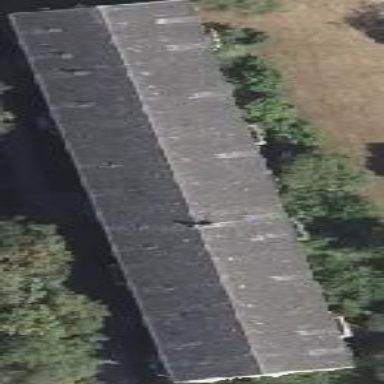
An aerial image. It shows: Gabled roof on building that houses apartments.